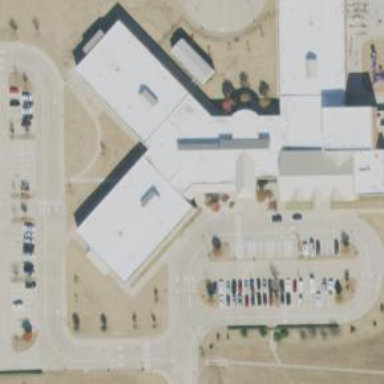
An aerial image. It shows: School.